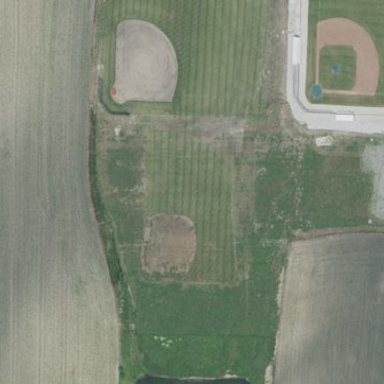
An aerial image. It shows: Softball pitch for leisure land activities.